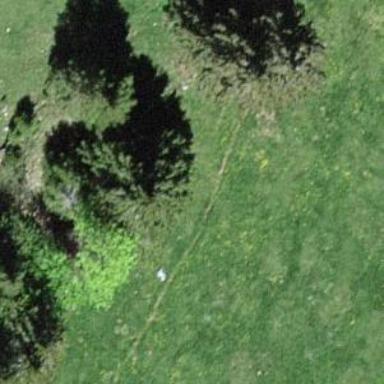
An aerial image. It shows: Needle-leaved tree in nature.